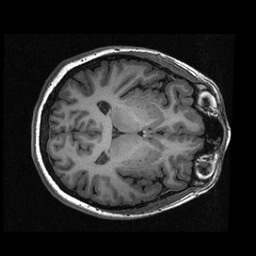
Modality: T1w
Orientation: axial
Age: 22
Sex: female